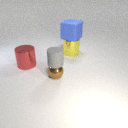
small brown metal sphere below small gray rubber cylinder